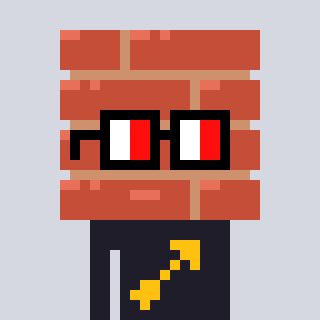
a pixel art character with square glasses with black frames and red eyes, a wall-shaped head and a grayscale-colored body on a cool background